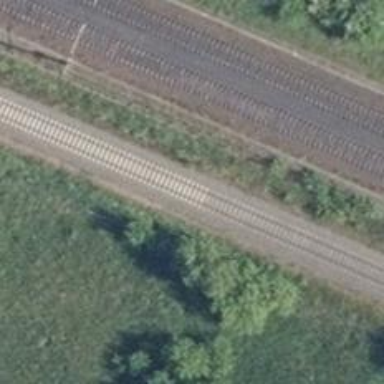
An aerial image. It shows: Railway milestone.